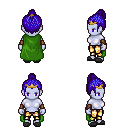
a pixel art fantasy rpg character, female body template, dark elf, purple skin, green cape, gold greaves, blue short topknot hairstyle, gold tiara, cloth bracers, gray slippers, four views (front, back, left, right), 2x2 character sprite sheet, small pixel art, hard edges, no anti-aliasing